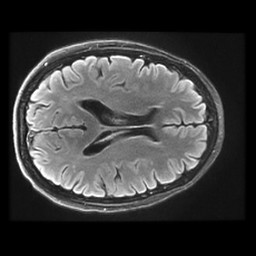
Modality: FLAIR
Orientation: axial
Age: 71
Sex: female
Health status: healthy
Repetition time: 12 s
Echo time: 0.09782 s